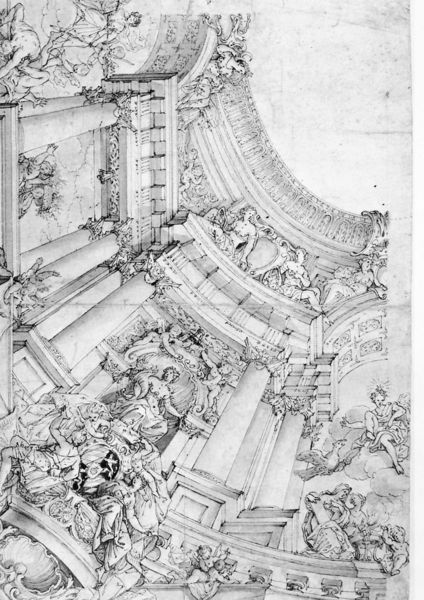
Titel: Freskenzyklus der Jagdgöttin Diana in Schloss Lustheim
Künstler: Francesco Rosa
Standort: Schleißheim, Schloss Lustheim (EU - D - Bayern)
Schlagwörter: gemälde, schwarz, säule, säulen, zeichnung, dach, wand, architektur, barock, kirche, figur, dekoration, dekor, stuck, plastik, oben, nische, druck, hallo, entwurf, wappen, sims, gesims, skulpturen, putten